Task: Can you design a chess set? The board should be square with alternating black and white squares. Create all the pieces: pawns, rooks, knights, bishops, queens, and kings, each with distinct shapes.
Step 1769:
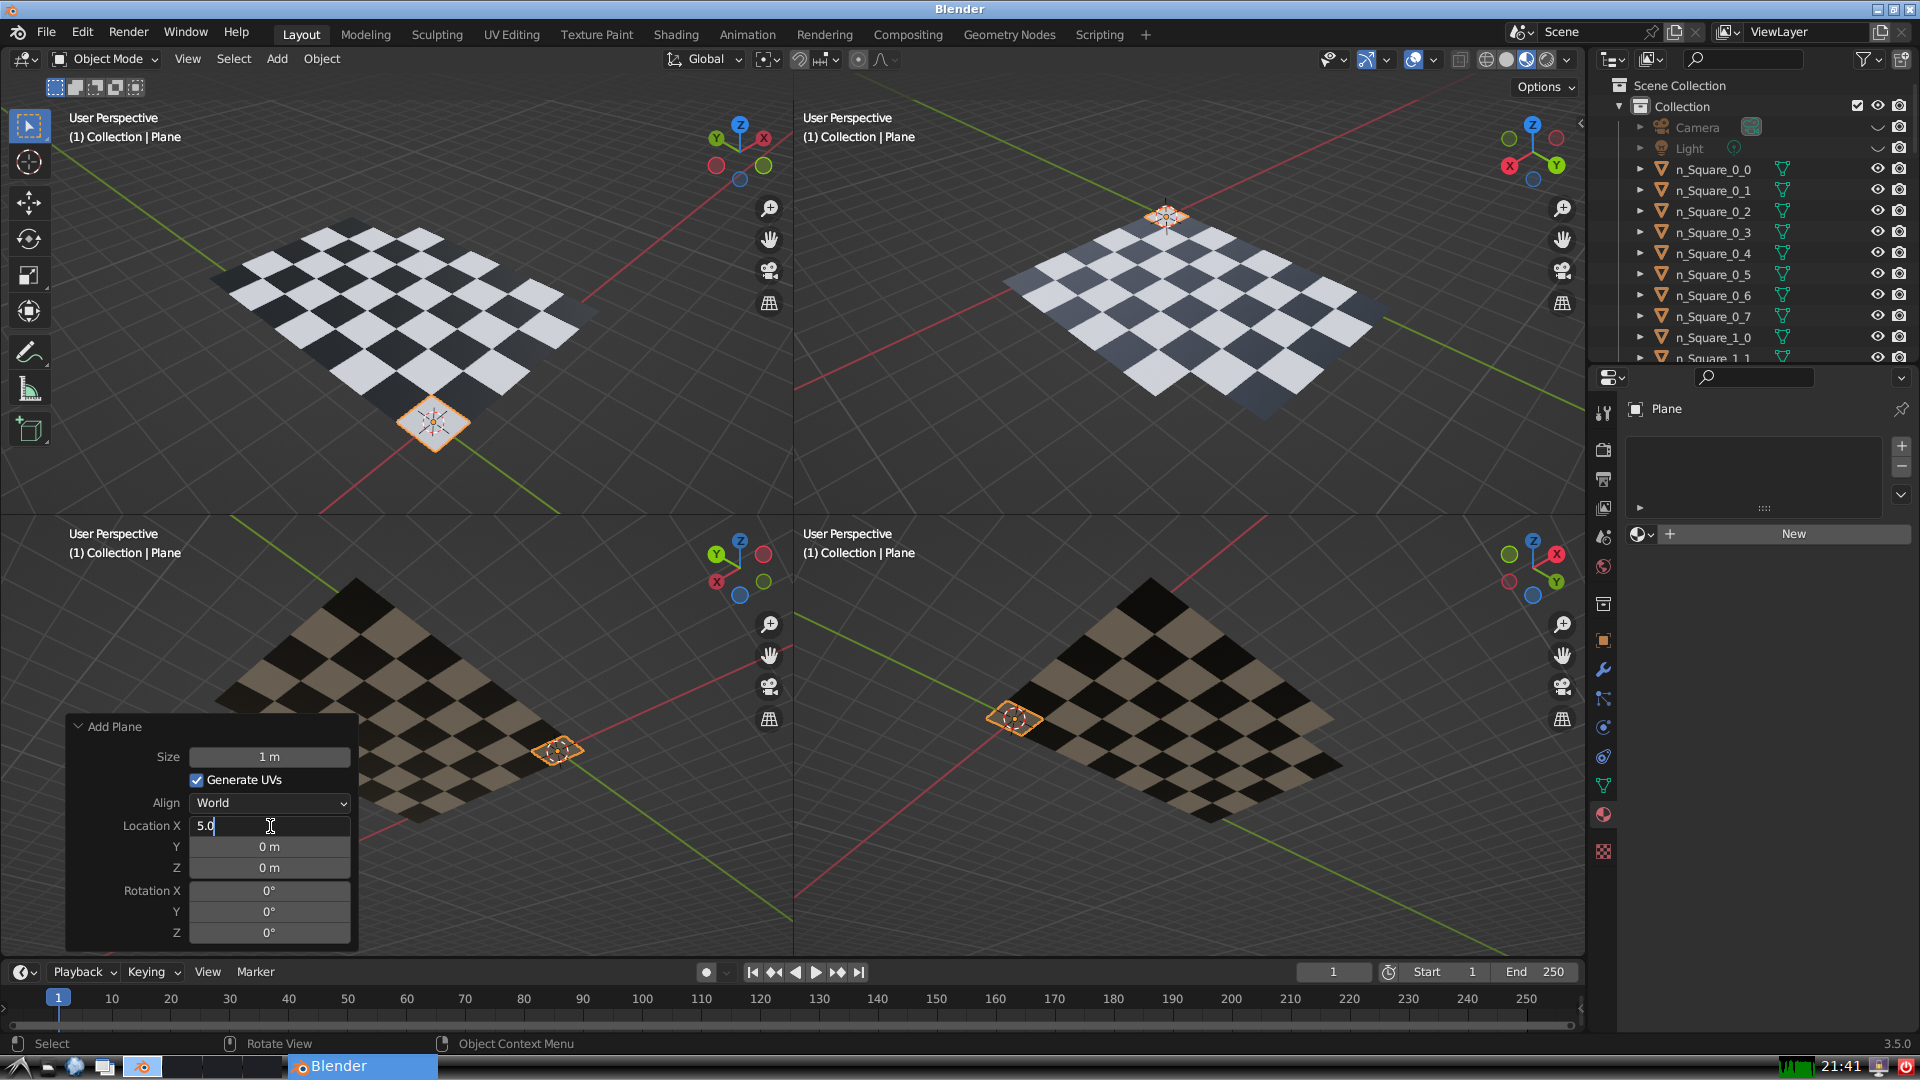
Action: {"key_press": ['Return']}